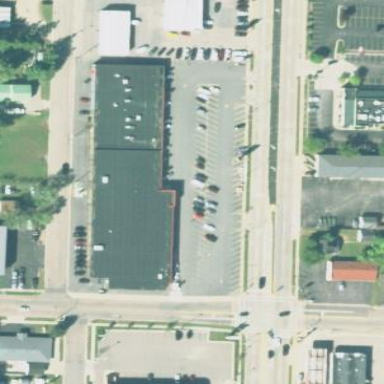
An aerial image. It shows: Retail area.